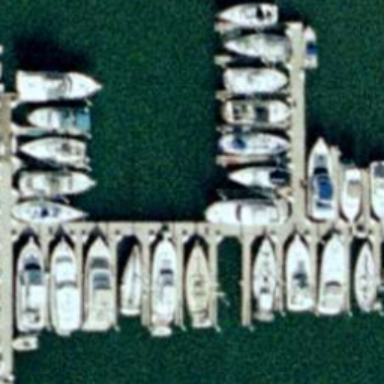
Lots of boats docked at the harbor .